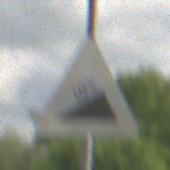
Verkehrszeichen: Steigung10
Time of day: Midday
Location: Outdoor (RoadRail)
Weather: PartlyCloudy
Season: NotSpecified
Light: Natural